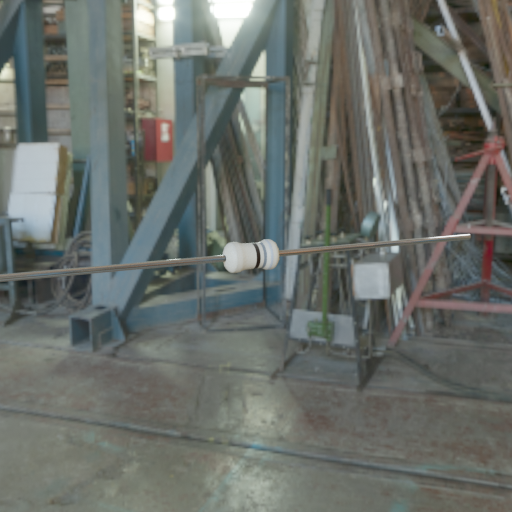
Resistor colour bands (in order): black, gray, silver